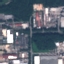
Land use / land cover class: Industrial